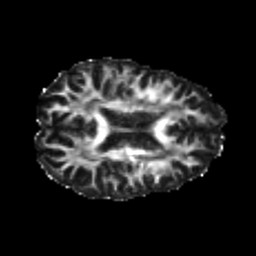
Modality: FA
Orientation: axial
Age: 22
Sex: female
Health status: healthy
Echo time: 0.074 s